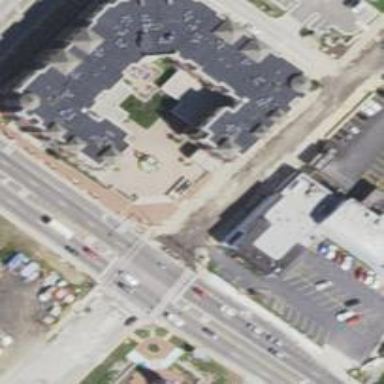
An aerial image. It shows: Commercial building that houses restaurant.